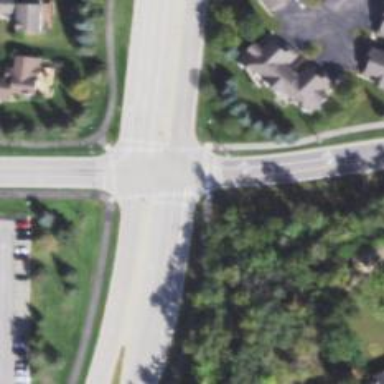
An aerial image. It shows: Crossing on the footway with zebra road markings.